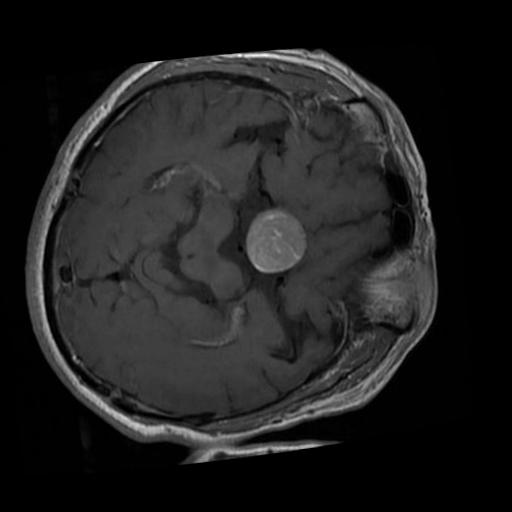
Label: brain_tumor